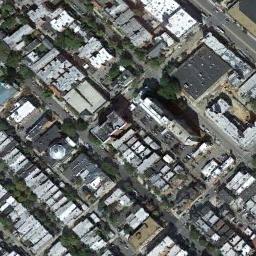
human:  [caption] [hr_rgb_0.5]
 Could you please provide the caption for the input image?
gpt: There are many dense tall buildings and several roads and many trees in a business district .

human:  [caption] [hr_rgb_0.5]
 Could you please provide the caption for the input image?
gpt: The commercial area is consist of many buildings .

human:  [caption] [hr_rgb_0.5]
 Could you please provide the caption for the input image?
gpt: A dense commercial area has lots of buildings and some roads go through the commercial area .

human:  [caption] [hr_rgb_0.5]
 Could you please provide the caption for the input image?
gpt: The buildings are very dense, There are many houses .

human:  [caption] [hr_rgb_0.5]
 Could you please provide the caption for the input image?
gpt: There are many buildings arranged neatly on a commercial area .